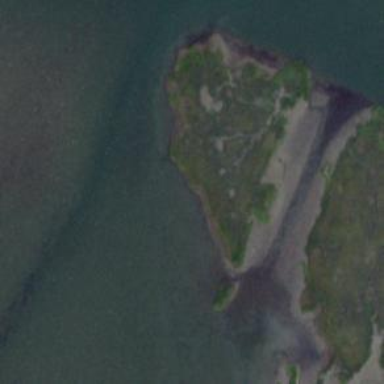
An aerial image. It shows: Islet located along the natural coastline.